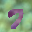
Label: 7